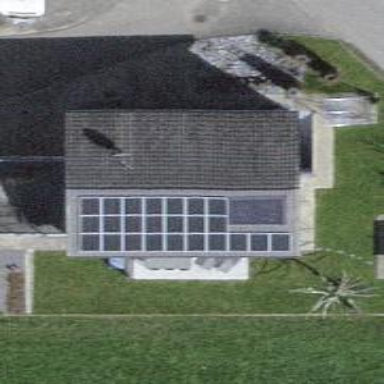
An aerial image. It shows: Solar power generator using photovoltaic method with solar photovoltaic panel types.